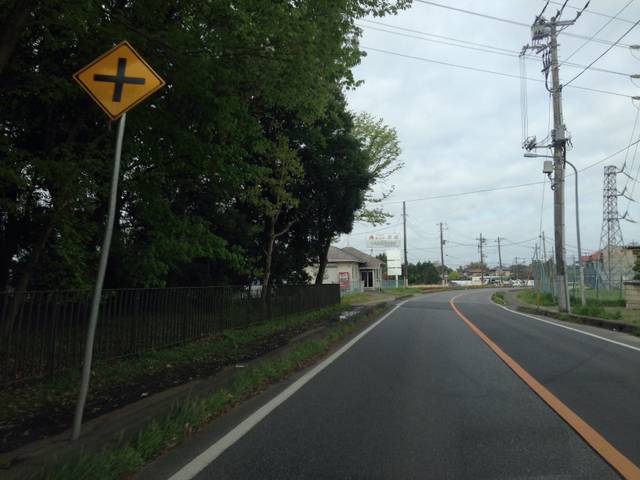
Region: Japan
Coordinates: 36.135, 140.074